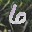
Label: 6